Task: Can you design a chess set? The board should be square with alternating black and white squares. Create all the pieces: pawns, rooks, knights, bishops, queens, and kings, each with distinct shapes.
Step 3470:
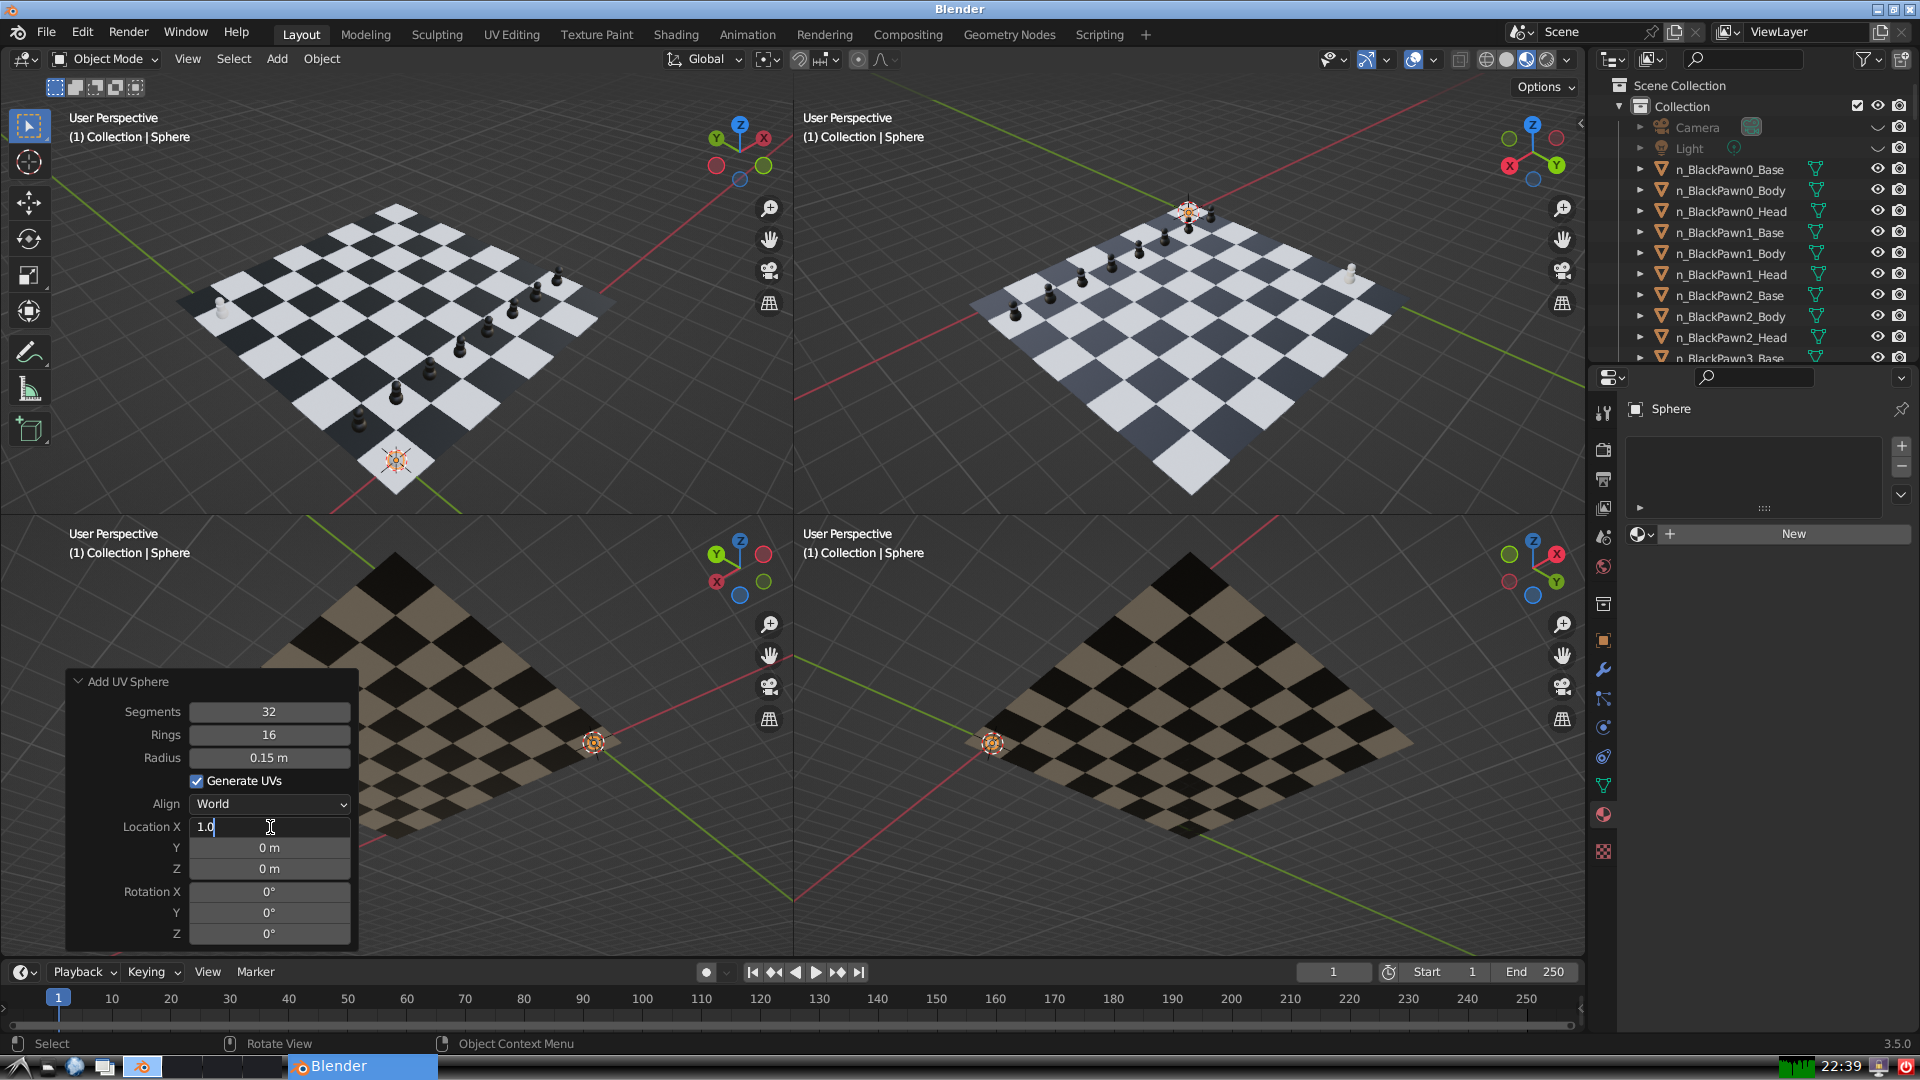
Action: {"key_press": ['Return']}